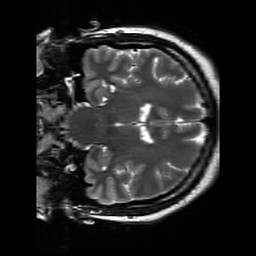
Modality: T2w
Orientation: coronal
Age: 24
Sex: female
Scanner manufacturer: siemens
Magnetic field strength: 3 T
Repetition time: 7 s
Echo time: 0.09 s